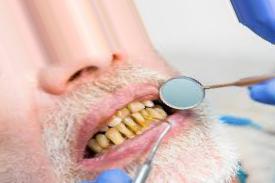
Condition: Tooth Discoloration